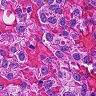
Metastatic tissue present: no